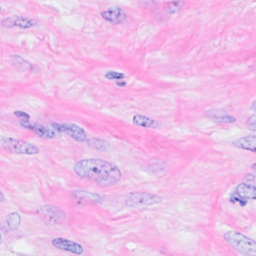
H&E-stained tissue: Breast